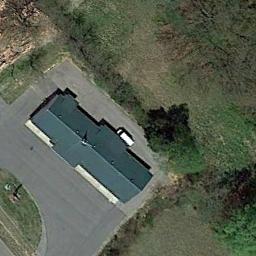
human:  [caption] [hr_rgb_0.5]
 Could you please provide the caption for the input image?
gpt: The sparse residential is on the bare land next to some trees and a road .

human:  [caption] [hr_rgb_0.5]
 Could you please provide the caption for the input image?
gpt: There are circular swimming pools beside this house .

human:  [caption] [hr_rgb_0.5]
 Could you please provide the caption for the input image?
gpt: There are many trees beside the sparse residential .

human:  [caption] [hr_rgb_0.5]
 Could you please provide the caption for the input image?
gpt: In a sparse residential area there is a gray house surrounded by open spaces .

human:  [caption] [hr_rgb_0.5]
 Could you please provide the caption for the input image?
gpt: A sparse residential area with a green building beside the green meadow .